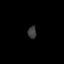
Tissue: prostate
Cell type: T cells
Senescence score: 0.3257
Nuclear area (px): 98
Mean DAPI intensity: 61.867